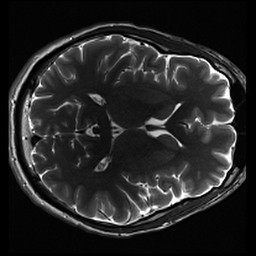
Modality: inplaneT2
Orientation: axial